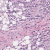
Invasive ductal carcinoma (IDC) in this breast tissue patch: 1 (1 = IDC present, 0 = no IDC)